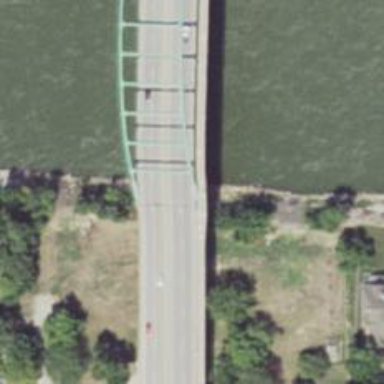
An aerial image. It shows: Trunk highway bridge.